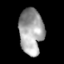
Tissue: skin
Cell type: Epithelial cells
Senescence score: 0.7112
Nuclear area (px): 1082
Mean DAPI intensity: 162.893